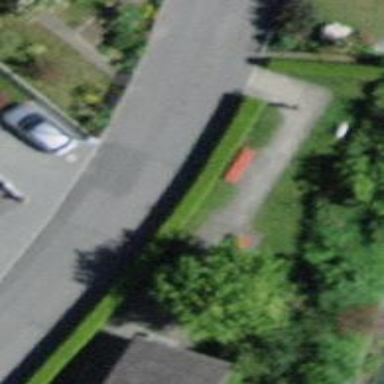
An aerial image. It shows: Bench.